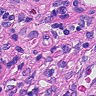
Metastatic tissue present: no